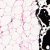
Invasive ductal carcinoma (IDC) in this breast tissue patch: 0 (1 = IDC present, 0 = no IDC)